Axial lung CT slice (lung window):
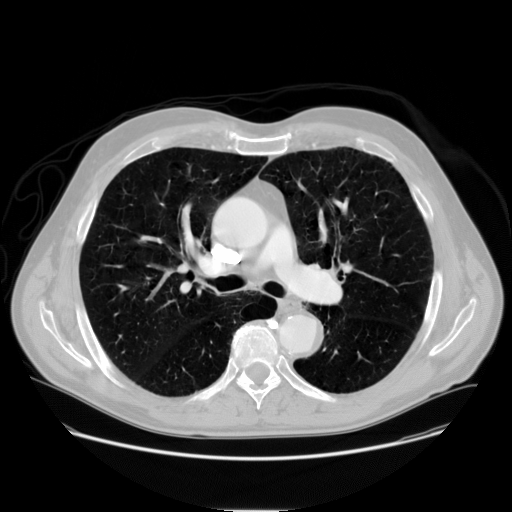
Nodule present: no